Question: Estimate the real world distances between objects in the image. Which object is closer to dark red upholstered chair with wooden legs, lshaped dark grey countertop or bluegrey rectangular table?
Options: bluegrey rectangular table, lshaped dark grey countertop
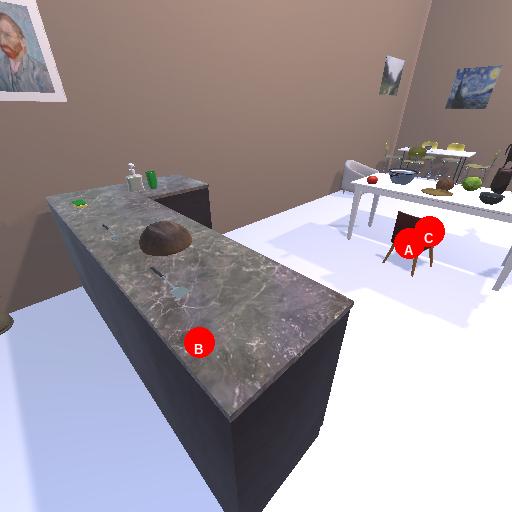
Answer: bluegrey rectangular table